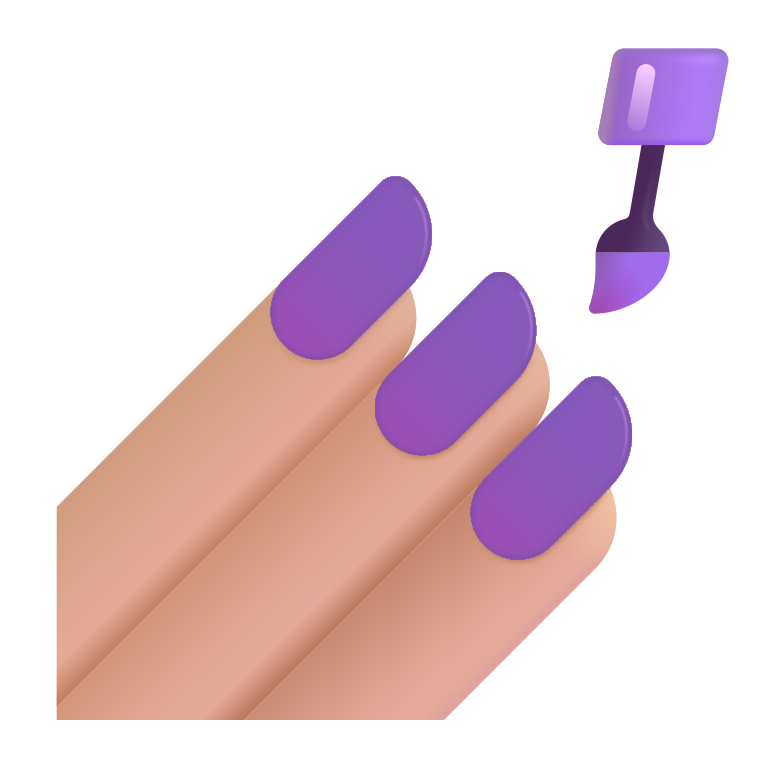
nail polish color  light